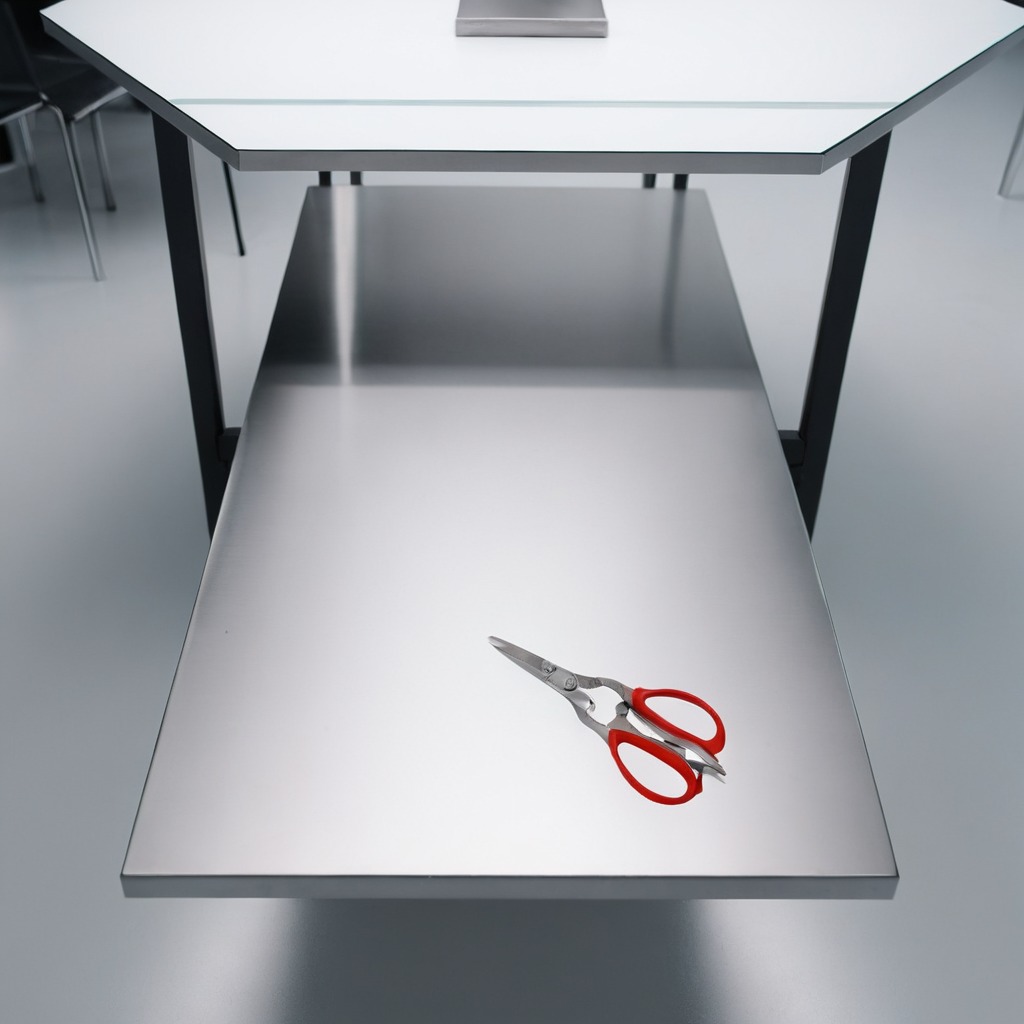
A scissor lying on the stainless steel table in a high-end prototyping lab.